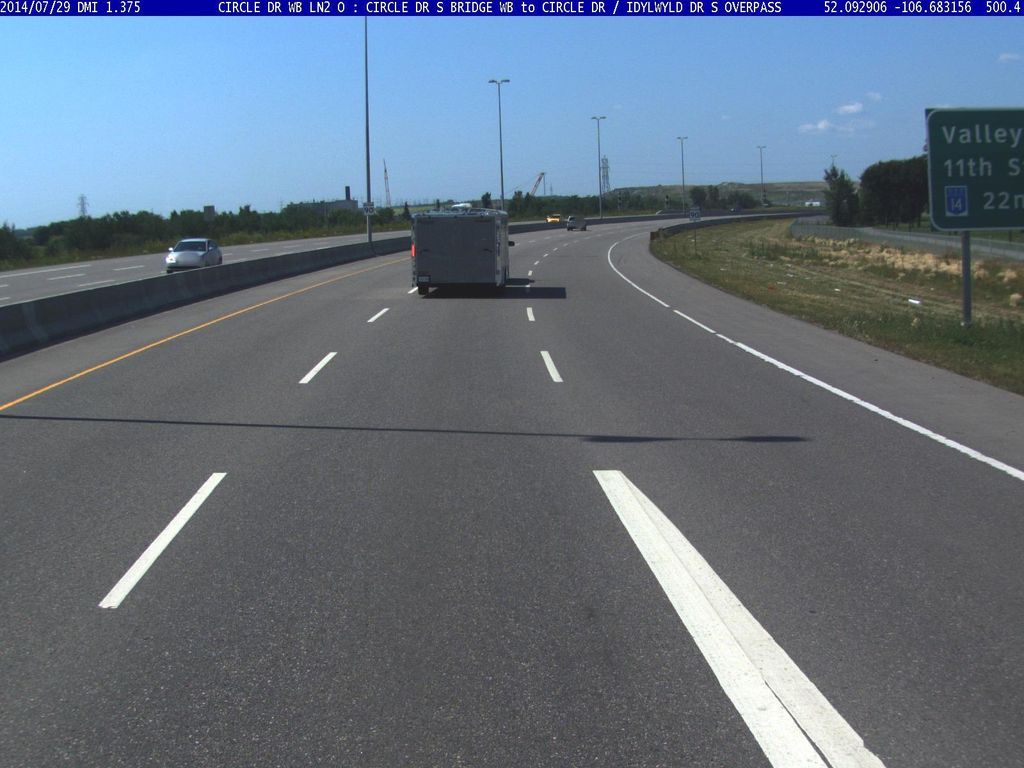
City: saskatoon